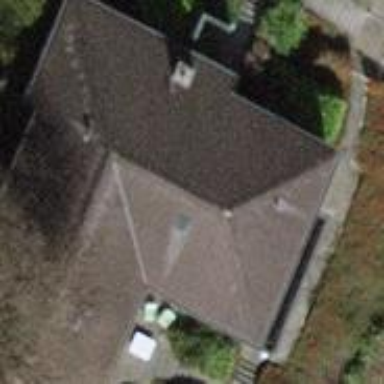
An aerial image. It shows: Building with tiled roof.